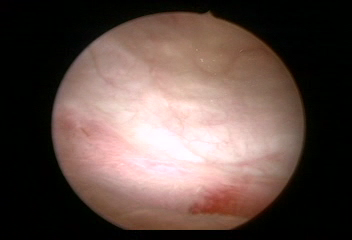
Modality: WLC
Class: Anatomical landmarks
Subclass: UreteralOrifice
Bladder cancer association: No
Annotated structures: Right ureteral orifice